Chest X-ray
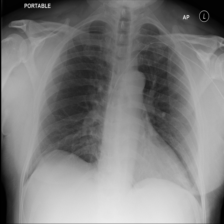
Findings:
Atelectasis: negative
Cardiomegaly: negative
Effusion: negative
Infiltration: negative
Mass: negative
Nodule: negative
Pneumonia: negative
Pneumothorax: negative
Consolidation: negative
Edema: negative
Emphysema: negative
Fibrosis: negative
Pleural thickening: negative
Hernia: negative